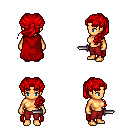
a pixel art fantasy rpg character, female body template, human, tanned skin, red cape, red pants, red princess hairstyle, dagger, four views (front, back, left, right), 2x2 character sprite sheet, small pixel art, hard edges, no anti-aliasing